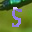
Label: 5